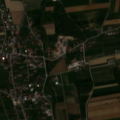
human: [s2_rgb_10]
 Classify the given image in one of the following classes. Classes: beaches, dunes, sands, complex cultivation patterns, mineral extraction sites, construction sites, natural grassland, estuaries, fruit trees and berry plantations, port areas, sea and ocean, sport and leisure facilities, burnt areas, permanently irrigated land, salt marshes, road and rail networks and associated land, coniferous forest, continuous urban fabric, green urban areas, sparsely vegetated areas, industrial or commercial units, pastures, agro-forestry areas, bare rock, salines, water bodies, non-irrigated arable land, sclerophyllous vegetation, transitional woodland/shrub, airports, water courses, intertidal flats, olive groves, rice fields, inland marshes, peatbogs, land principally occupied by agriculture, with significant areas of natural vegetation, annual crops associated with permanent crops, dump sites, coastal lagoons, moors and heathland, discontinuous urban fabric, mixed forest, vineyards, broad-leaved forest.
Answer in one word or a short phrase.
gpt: discontinuous urban fabric, non-irrigated arable land, land principally occupied by agriculture, with significant areas of natural vegetation